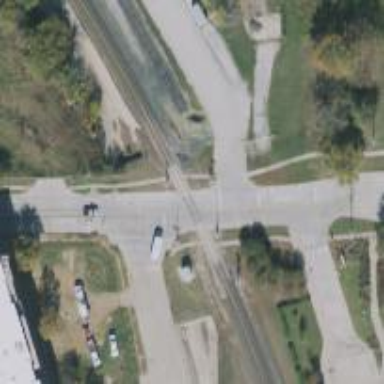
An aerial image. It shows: Crossing for the railway.